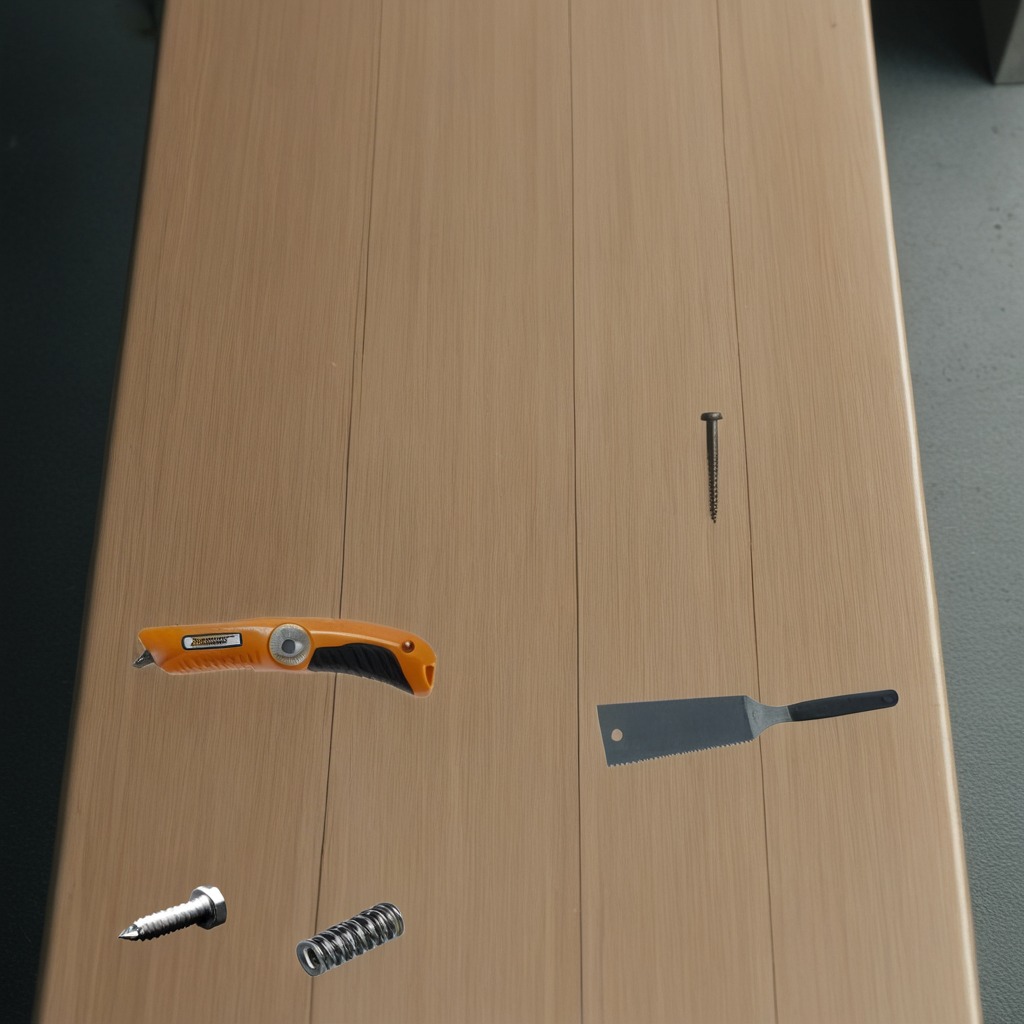
A utility knife, a metal machine screw, an iron nail, a coiled metal spring, and a handheld metal saw are lying on a workbench inside a coastal fishing gear workshop.